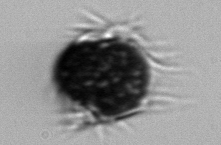
Label: Mesodinium